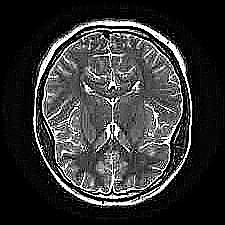
Label: notumor